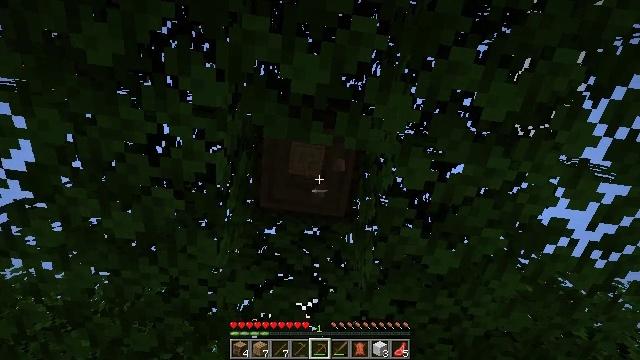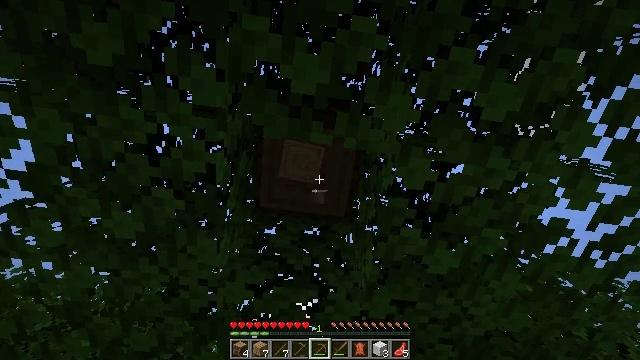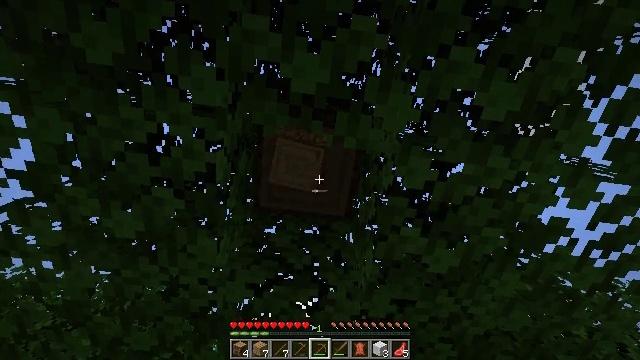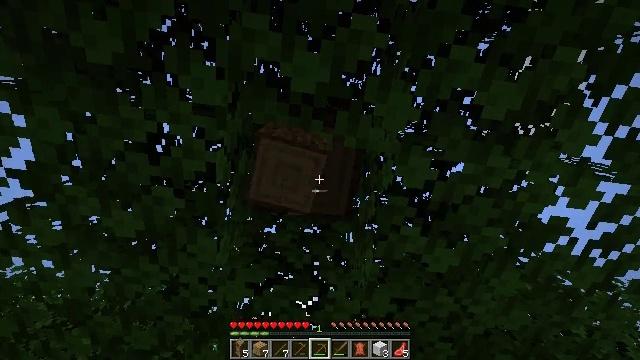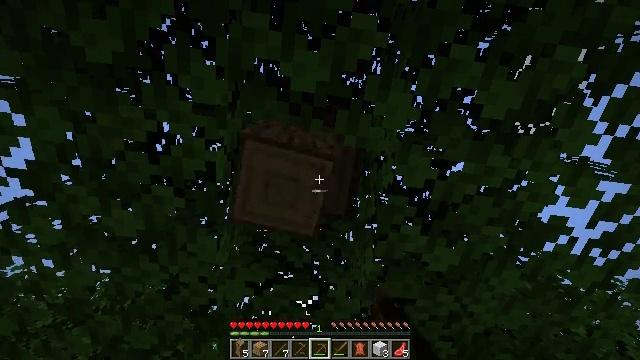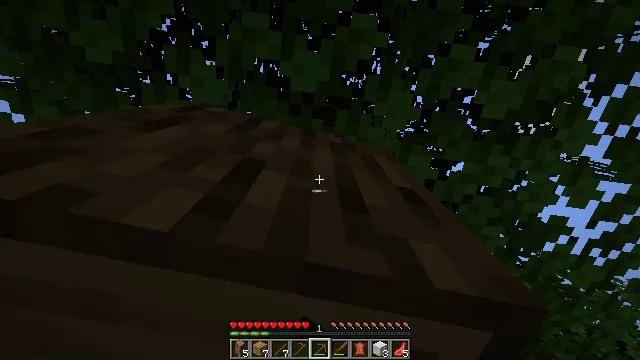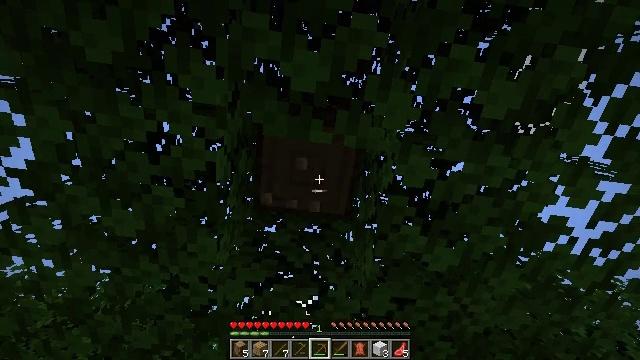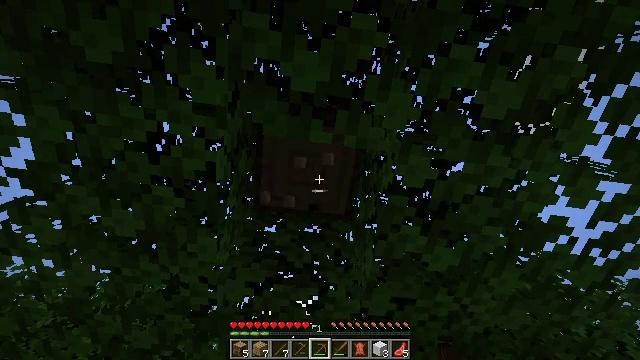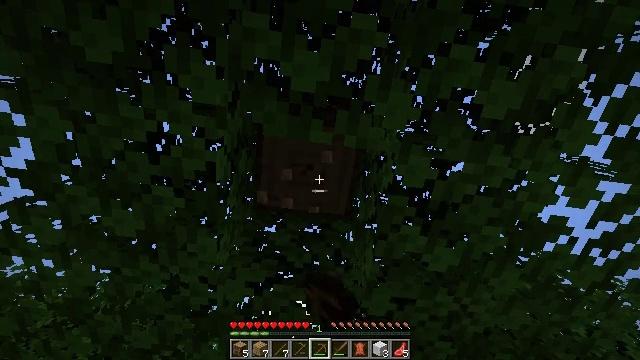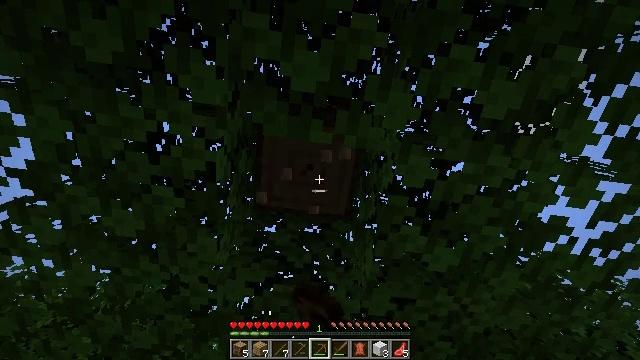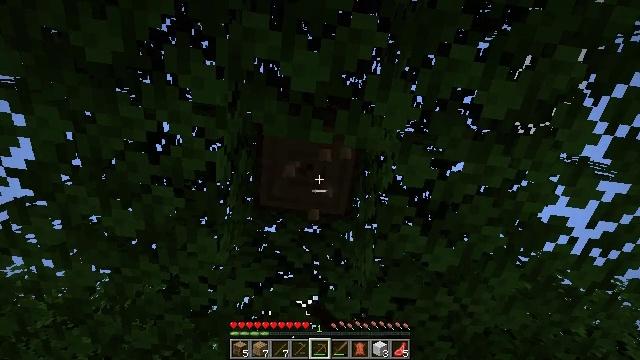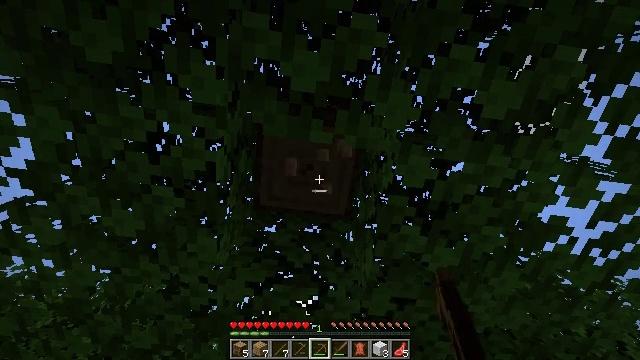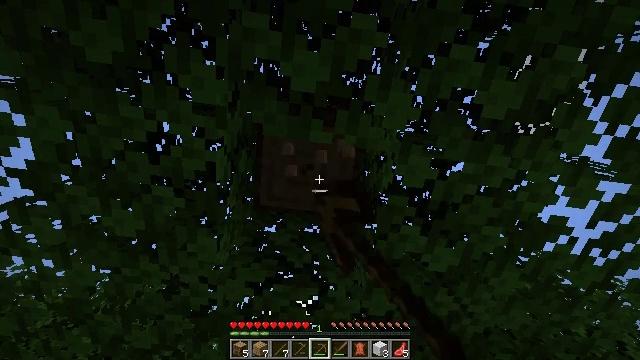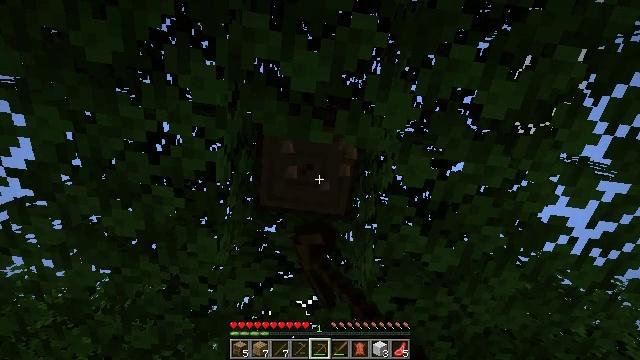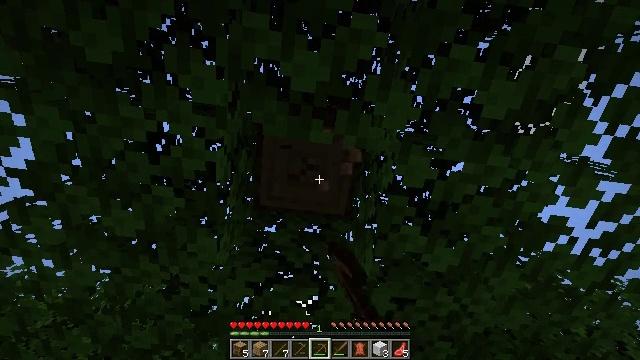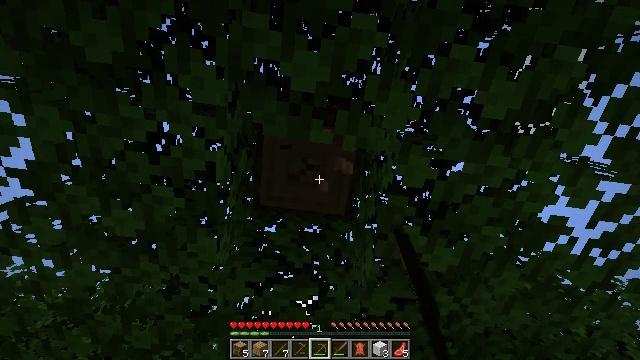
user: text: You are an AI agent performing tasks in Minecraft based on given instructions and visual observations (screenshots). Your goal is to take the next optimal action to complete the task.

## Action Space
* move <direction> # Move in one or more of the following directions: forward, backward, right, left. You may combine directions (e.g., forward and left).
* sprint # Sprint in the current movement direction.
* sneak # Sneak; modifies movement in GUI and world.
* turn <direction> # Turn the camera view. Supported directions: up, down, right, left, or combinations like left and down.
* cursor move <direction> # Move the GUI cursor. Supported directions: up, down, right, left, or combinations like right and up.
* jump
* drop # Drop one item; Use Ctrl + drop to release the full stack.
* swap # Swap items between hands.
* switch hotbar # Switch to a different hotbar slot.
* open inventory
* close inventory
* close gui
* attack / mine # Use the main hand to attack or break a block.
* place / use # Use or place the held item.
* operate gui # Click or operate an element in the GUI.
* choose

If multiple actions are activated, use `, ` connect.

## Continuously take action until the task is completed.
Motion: motion action
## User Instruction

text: Mine the oak log.
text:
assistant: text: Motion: no_op
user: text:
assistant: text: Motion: no_op
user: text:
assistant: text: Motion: attack / mine
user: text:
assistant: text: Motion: attack / mine
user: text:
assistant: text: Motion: attack / mine
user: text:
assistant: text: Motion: attack / mine
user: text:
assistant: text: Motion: attack / mine
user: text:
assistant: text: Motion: attack / mine
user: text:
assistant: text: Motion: attack / mine
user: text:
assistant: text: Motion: attack / mine
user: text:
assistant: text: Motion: attack / mine
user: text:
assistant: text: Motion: attack / mine
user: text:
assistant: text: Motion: attack / mine
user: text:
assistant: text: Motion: attack / mine
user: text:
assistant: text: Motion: attack / mine
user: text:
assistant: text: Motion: attack / mine
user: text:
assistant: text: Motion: attack / mine
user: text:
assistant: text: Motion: attack / mine
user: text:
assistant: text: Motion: attack / mine
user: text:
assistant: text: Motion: attack / mine
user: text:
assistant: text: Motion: attack / mine
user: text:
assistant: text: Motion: attack / mine
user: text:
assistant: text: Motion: attack / mine
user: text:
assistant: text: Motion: attack / mine
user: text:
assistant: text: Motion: attack / mine
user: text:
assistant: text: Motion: attack / mine
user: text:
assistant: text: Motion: attack / mine
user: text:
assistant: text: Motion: attack / mine
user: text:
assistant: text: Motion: attack / mine
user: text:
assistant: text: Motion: attack / mine